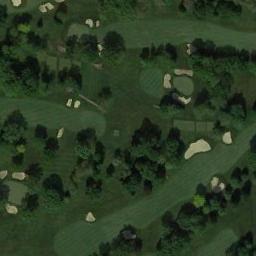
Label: golf_course